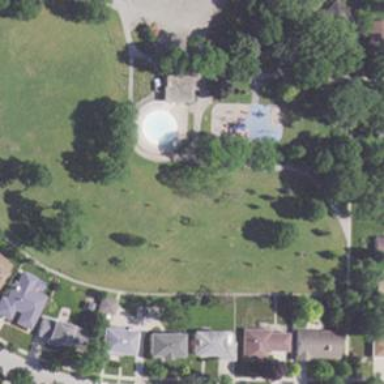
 perfect for leisurely sports activities."